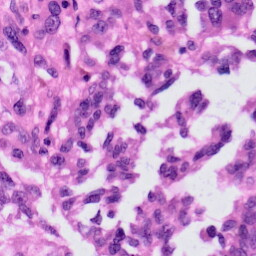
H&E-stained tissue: Skin